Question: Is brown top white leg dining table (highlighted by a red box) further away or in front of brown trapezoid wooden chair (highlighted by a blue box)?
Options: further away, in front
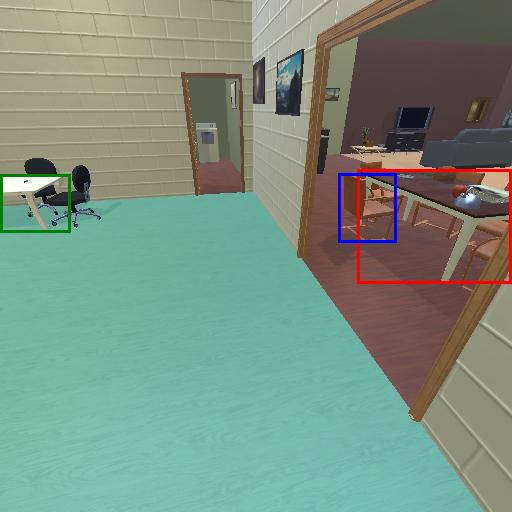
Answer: further away